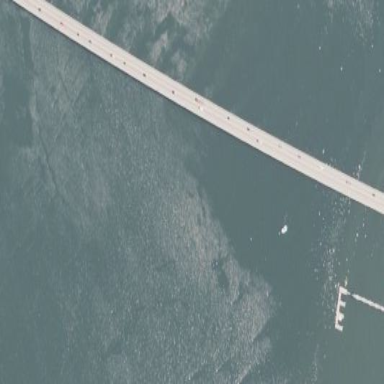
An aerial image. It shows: Man-made bridge.